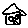
Label: house